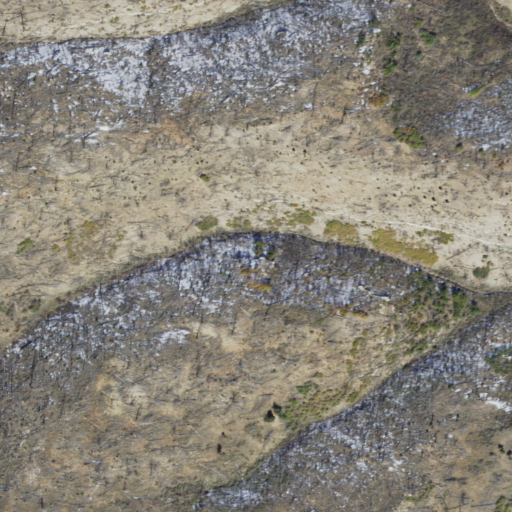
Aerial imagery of ridge(s) in Arizona named Big Ridge containing only shrub